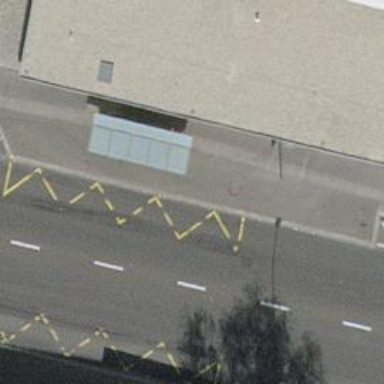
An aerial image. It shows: Bus stop with shelter. It is platform for public transport.